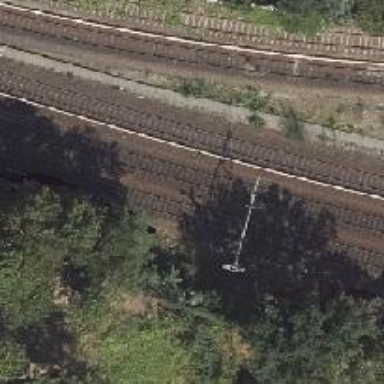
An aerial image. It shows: Railway track with contact line for electrification.